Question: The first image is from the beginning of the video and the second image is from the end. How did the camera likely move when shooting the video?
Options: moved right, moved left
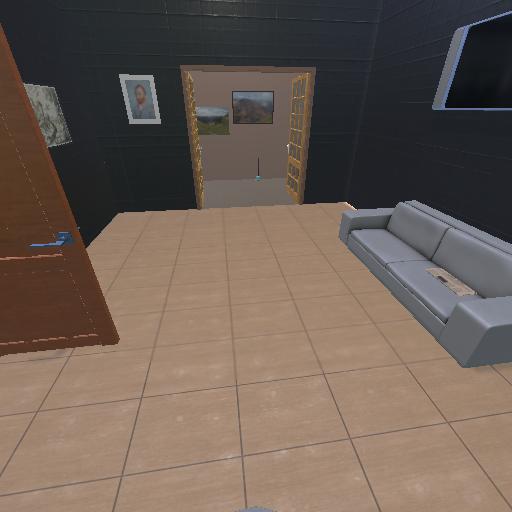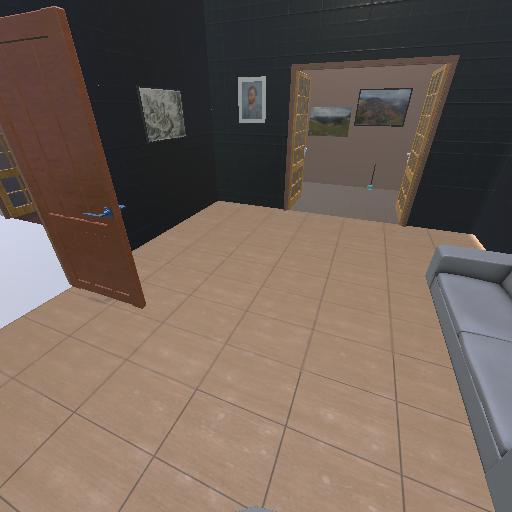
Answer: moved right